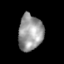
Tissue: skin
Cell type: Epithelial cells
Senescence score: 0.2418
Nuclear area (px): 867
Mean DAPI intensity: 154.347